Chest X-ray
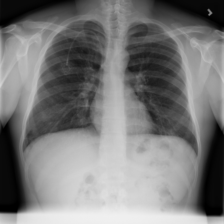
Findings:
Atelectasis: negative
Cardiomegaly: negative
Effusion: negative
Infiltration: positive
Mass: negative
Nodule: negative
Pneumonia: negative
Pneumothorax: negative
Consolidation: negative
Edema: negative
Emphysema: negative
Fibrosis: negative
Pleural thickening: negative
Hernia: negative